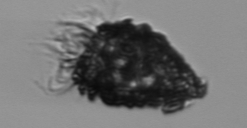
Label: Tintinnopsis